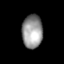
Tissue: lung
Cell type: Epithelial cells
Senescence score: 0.5757
Nuclear area (px): 677
Mean DAPI intensity: 149.26